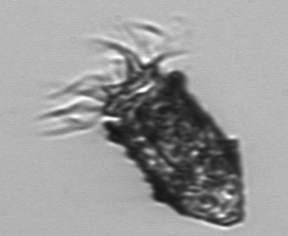
Label: Tintinnopsis